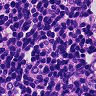
Metastatic tissue present: no